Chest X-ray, PA view. Patient: 62 years old, sex M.
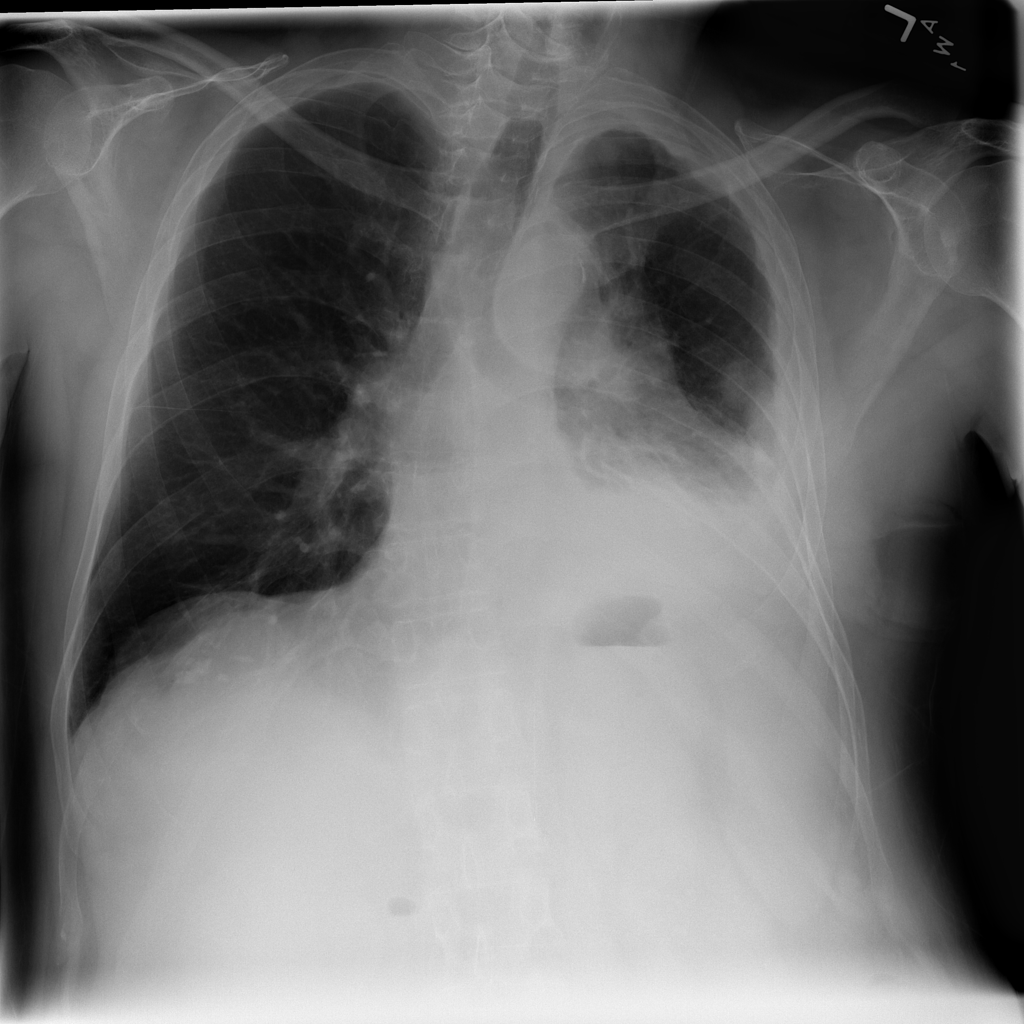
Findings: No Finding